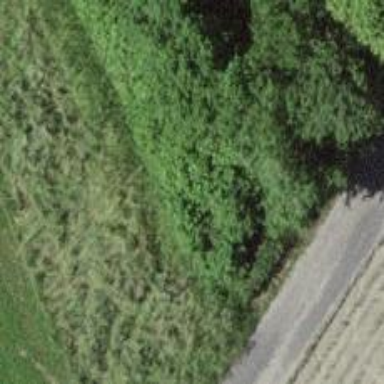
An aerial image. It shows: Hedge acting as barrier.